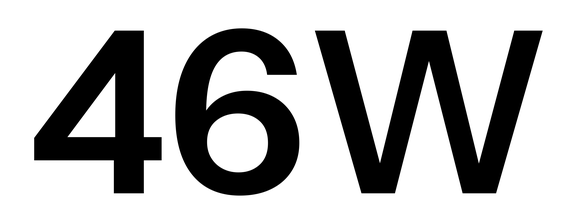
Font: InstrumentSans_SemiBold